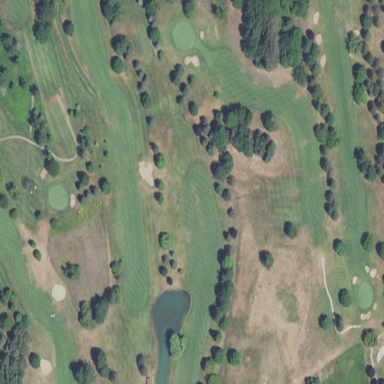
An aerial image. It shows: Scenic golf fairway.